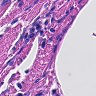
Metastatic tissue present: no